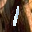
Label: 1